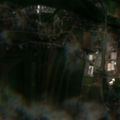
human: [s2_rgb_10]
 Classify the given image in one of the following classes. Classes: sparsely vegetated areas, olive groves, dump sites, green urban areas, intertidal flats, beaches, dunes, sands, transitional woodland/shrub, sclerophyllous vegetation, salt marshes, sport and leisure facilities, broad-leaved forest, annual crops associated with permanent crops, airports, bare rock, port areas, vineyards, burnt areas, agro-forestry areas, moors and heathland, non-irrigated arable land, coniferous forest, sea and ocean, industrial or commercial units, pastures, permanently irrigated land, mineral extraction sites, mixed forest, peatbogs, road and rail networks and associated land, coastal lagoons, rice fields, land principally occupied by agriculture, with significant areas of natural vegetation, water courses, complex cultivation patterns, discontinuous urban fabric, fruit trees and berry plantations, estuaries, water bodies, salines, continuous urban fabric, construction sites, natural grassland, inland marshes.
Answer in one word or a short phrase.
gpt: discontinuous urban fabric, industrial or commercial units, non-irrigated arable land, land principally occupied by agriculture, with significant areas of natural vegetation, mixed forest